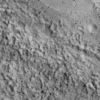
Label: not_dusty